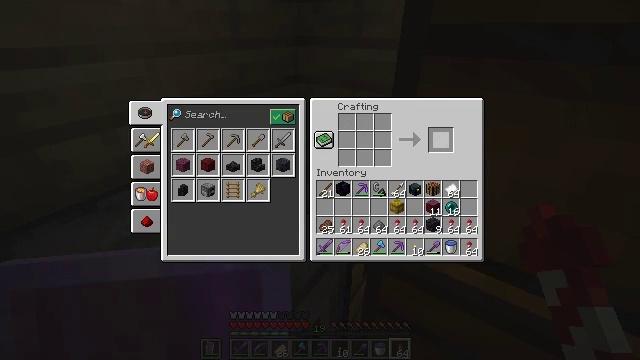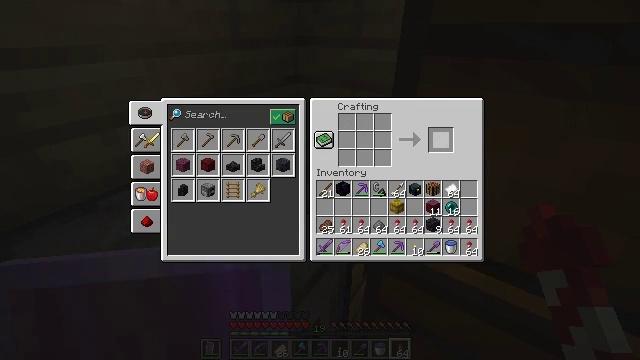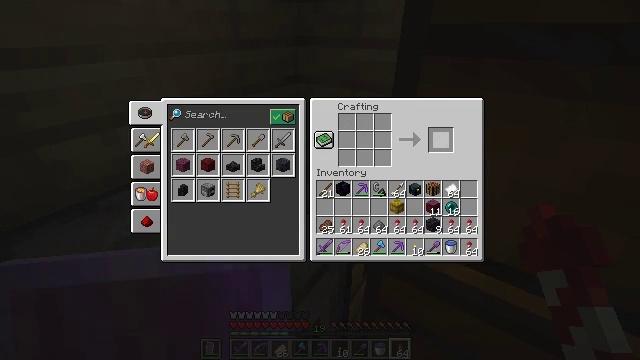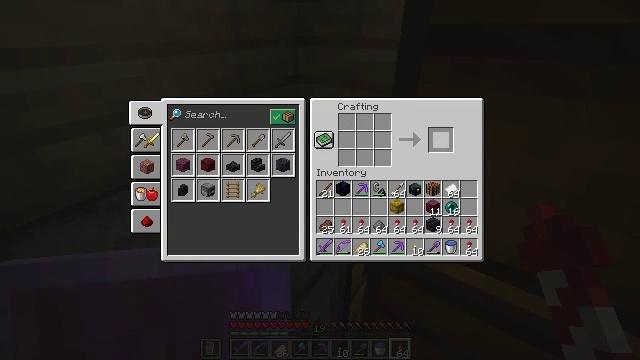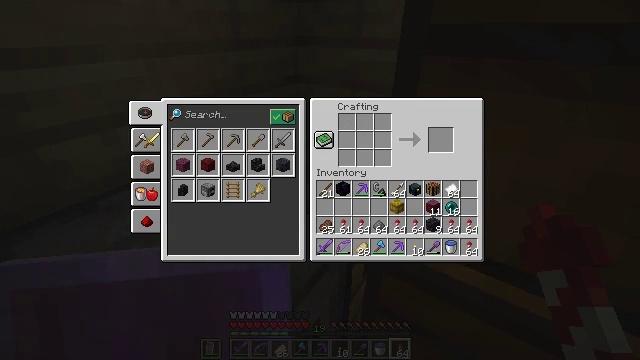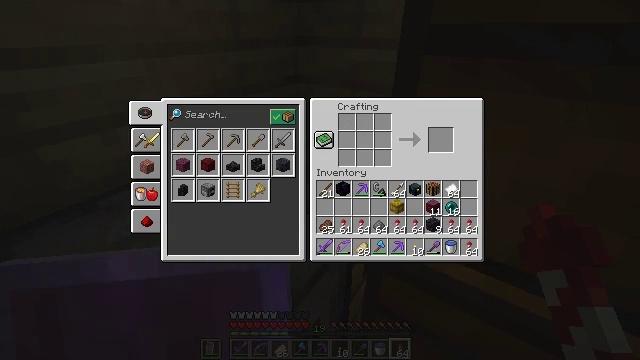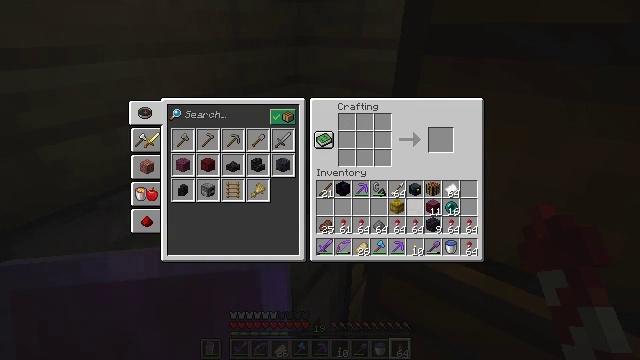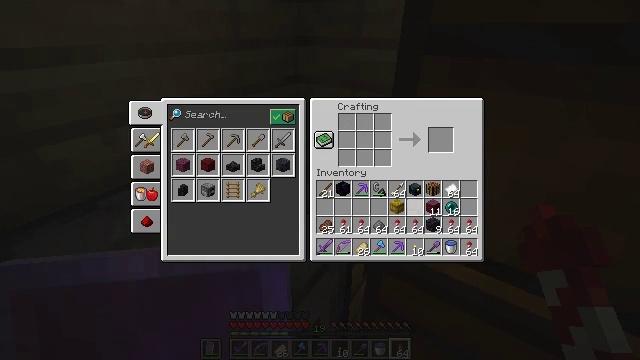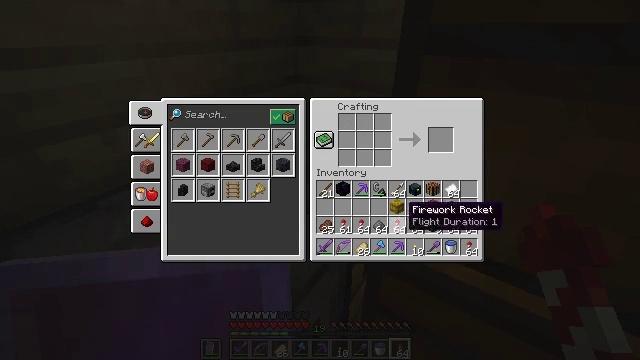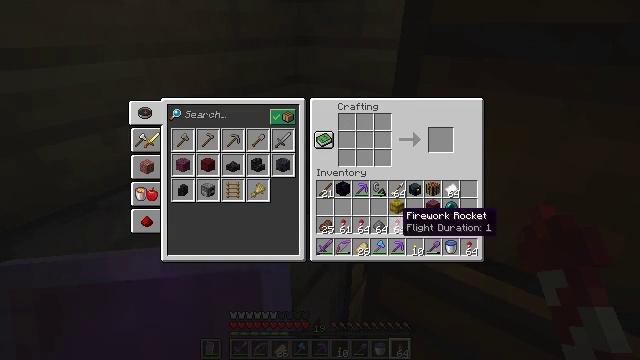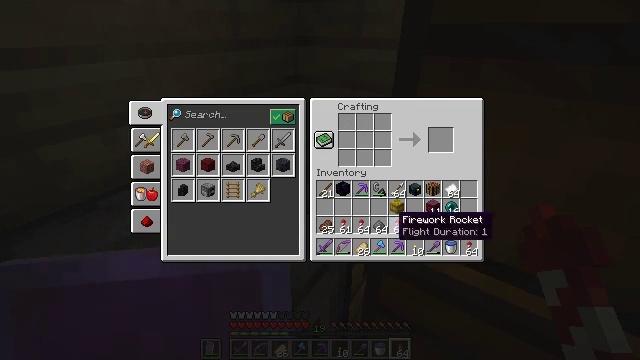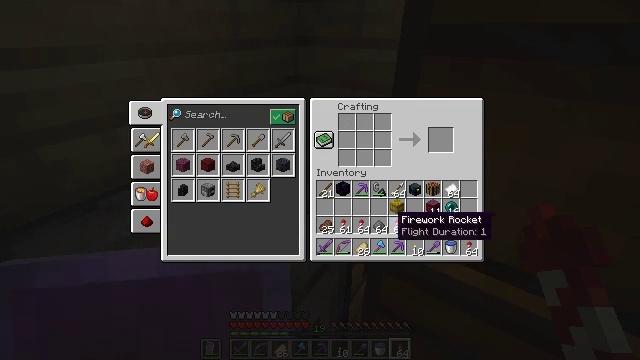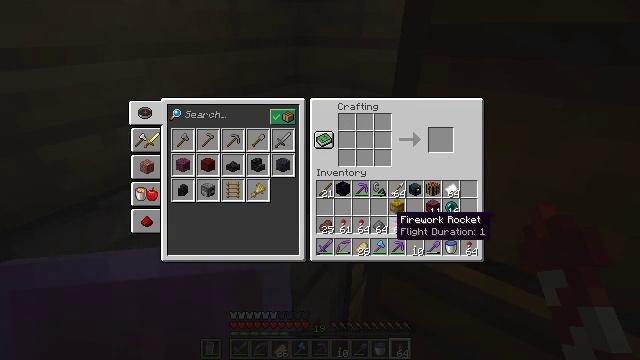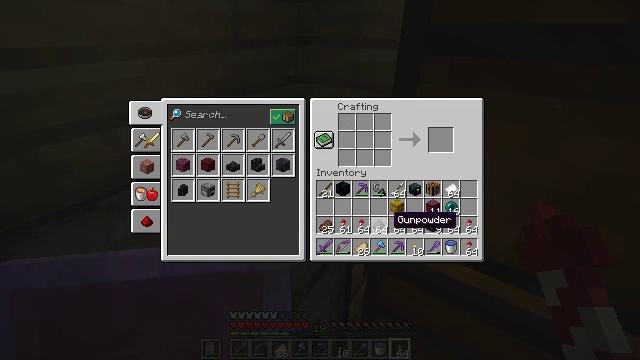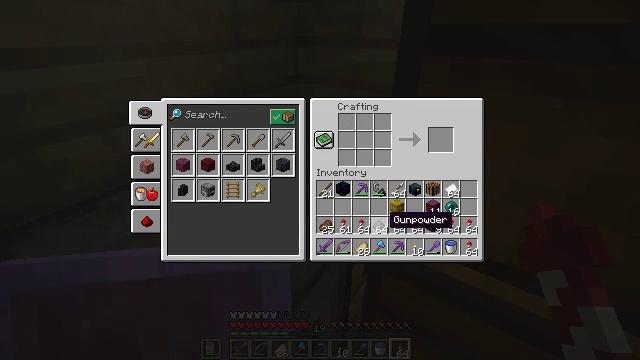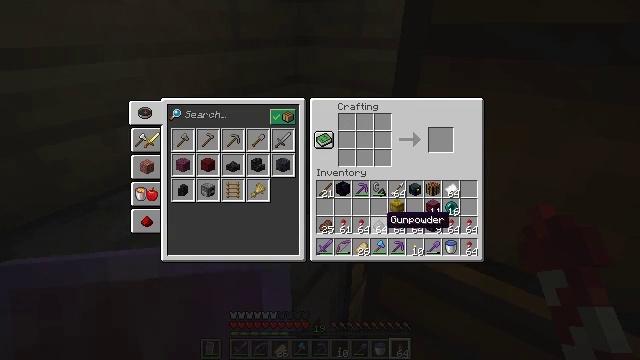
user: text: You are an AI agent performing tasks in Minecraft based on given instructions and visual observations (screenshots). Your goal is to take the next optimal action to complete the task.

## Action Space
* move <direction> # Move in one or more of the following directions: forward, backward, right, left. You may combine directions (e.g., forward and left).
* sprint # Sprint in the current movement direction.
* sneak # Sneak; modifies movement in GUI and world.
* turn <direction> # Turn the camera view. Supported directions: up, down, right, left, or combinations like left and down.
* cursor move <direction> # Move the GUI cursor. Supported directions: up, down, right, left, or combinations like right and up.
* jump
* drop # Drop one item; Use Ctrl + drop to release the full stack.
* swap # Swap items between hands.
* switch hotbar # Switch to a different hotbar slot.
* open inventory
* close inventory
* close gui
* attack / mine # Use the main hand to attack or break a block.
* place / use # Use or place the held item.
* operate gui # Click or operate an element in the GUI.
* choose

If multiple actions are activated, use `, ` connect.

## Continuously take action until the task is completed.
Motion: motion action
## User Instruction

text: Craft a firework rocket using the crafting grid.
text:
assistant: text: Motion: sneak, attack / mine
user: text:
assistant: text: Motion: sneak, attack / mine
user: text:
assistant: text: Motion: sneak
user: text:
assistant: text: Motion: sneak, turn left and down
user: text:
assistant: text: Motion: sneak, turn left and down
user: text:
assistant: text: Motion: sneak, turn left and down
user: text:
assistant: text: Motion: sneak, turn left and down
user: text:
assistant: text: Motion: sneak, turn left and down
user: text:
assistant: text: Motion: sneak
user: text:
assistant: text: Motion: sneak
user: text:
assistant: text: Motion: sneak
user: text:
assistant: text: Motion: sneak
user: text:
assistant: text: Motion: sneak
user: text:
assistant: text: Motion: sneak
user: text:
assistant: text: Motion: sneak
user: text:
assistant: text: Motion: sneak
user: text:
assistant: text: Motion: sneak
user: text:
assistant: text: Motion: sneak
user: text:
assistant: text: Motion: sneak, attack / mine
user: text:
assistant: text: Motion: sneak, attack / mine
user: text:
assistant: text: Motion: sneak, attack / mine
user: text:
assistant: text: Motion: sneak, turn right and up
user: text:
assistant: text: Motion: sneak, turn right and up
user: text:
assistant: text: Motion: sneak, turn right and up
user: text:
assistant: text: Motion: sneak
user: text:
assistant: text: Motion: sneak
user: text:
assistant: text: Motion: sneak
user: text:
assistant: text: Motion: sneak
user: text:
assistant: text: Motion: sneak
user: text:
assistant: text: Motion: sneak